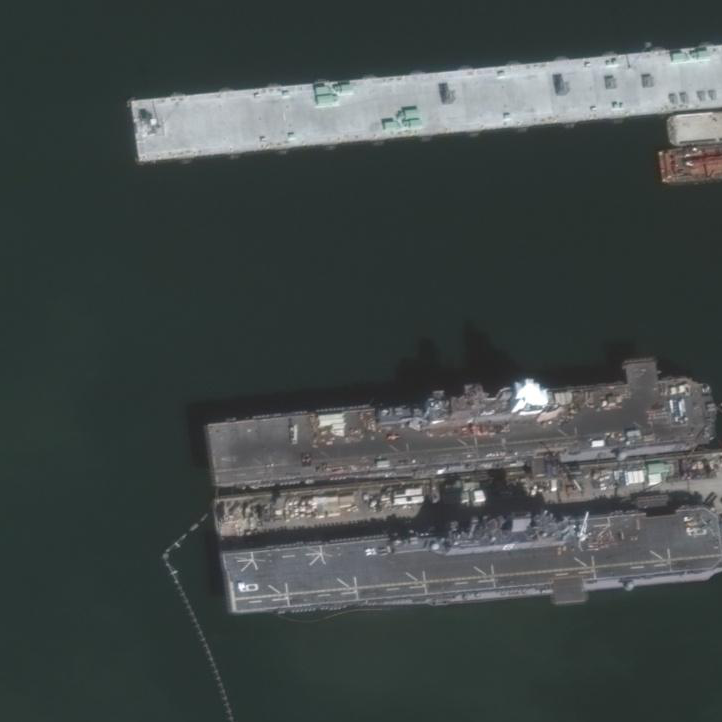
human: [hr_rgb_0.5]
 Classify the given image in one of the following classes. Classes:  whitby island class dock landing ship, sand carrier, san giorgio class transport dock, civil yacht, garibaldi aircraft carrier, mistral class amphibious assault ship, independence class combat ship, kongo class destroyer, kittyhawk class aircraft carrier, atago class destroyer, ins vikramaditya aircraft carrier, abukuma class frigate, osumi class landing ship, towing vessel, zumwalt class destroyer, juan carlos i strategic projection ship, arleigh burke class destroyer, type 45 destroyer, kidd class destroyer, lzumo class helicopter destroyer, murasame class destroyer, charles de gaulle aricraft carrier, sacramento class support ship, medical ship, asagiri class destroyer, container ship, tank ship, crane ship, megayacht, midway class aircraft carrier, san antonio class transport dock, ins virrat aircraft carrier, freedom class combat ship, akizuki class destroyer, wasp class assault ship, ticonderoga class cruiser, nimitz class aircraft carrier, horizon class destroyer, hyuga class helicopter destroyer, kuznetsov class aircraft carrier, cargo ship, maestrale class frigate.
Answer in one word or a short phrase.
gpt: Wasp class assault ship